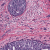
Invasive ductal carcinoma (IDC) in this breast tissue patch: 0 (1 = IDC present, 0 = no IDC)